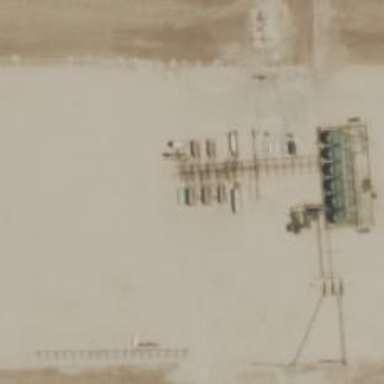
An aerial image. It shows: Petroleum well.